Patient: sex F, age 34
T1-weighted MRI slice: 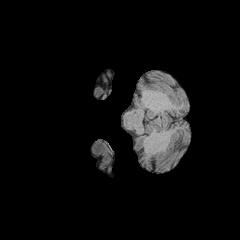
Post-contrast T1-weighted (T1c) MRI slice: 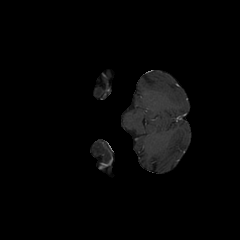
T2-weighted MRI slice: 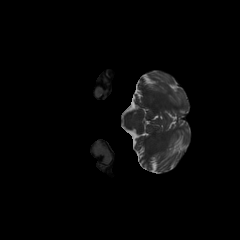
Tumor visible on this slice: no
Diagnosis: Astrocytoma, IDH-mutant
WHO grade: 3